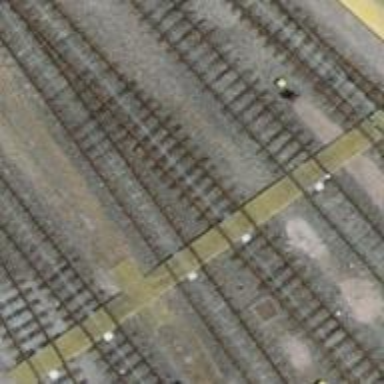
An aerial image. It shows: Railway crossing.